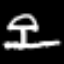
Label: mushroom